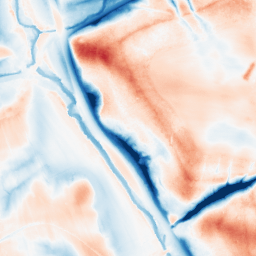
Category: edge_preserving
Decomposition family: guided
Decomposition parameters: radius: 16
eps: 0.1
Upsampling method: quartic
Upsampling parameters: scale: 8
Upsampling scale: 8